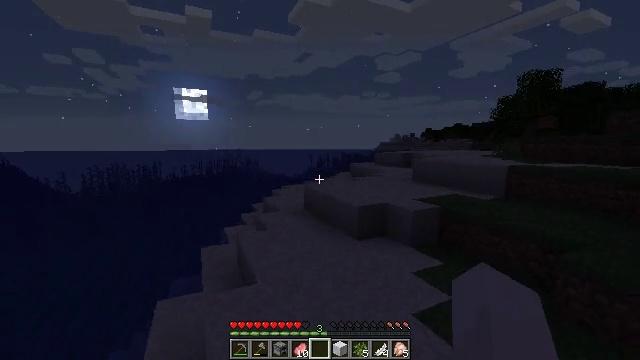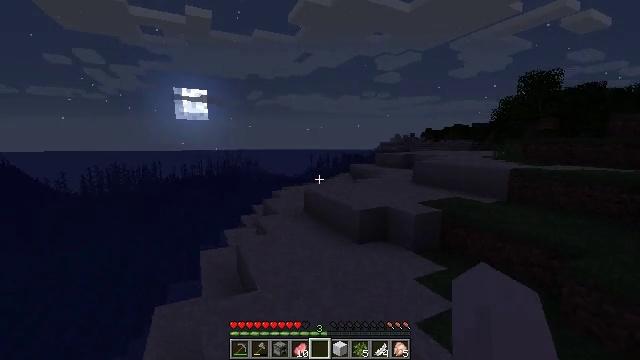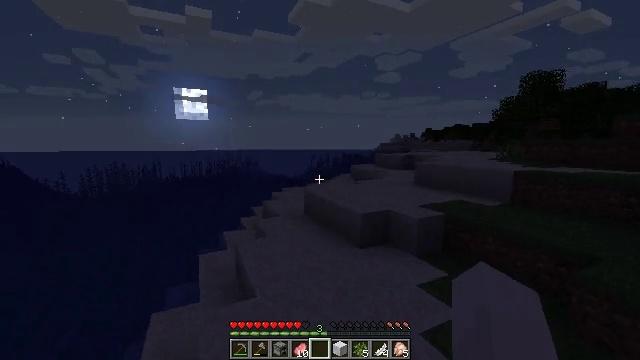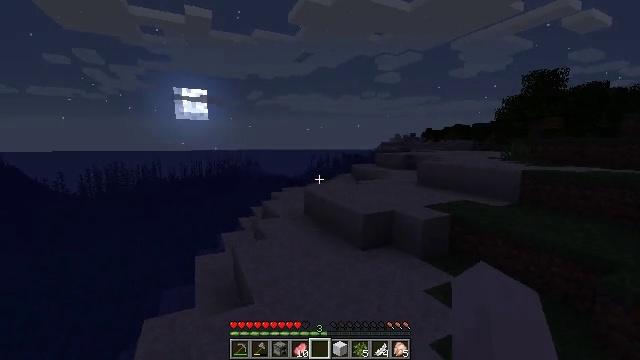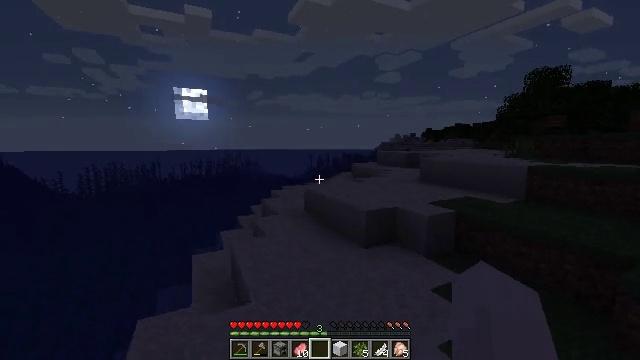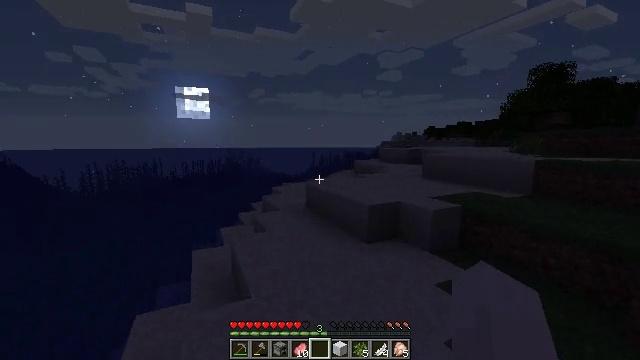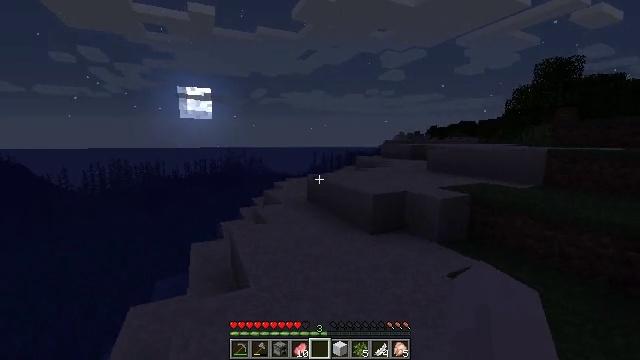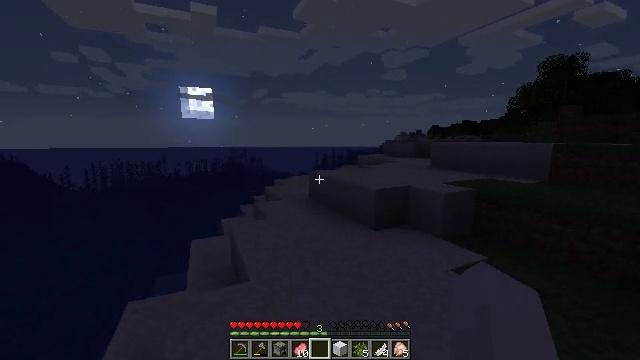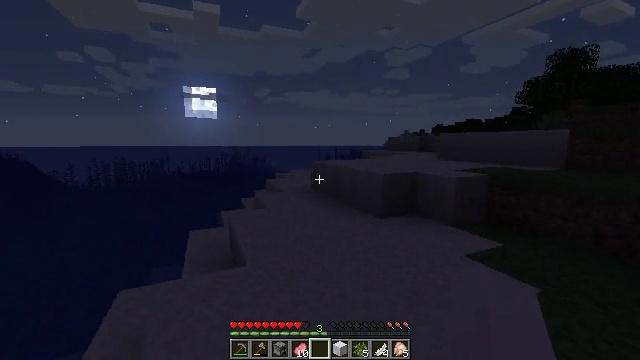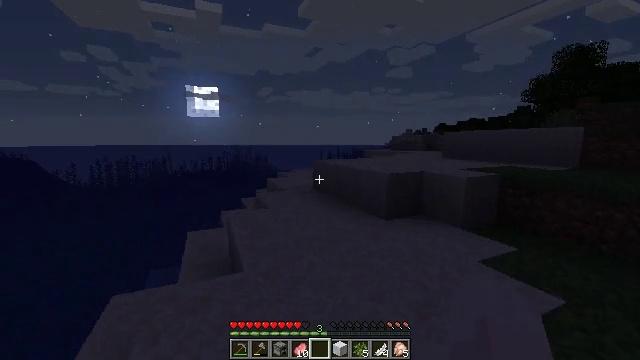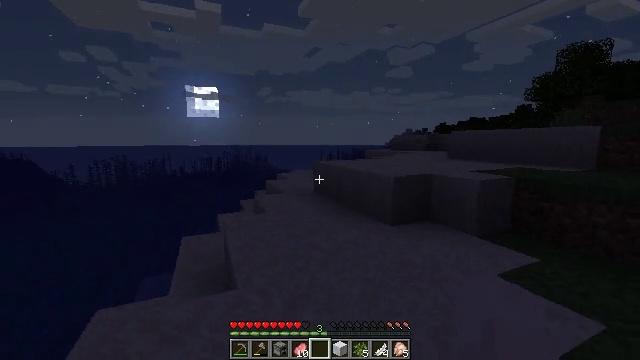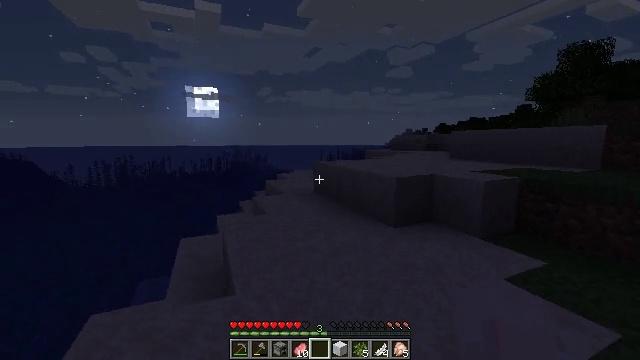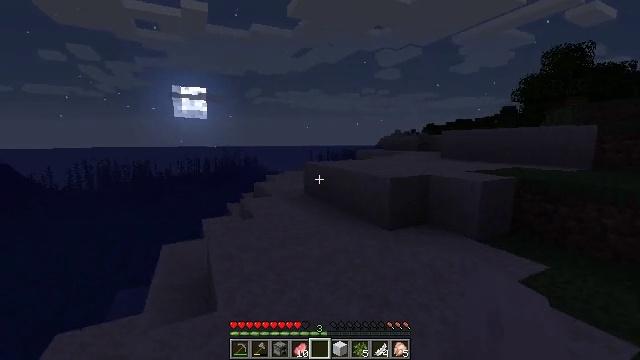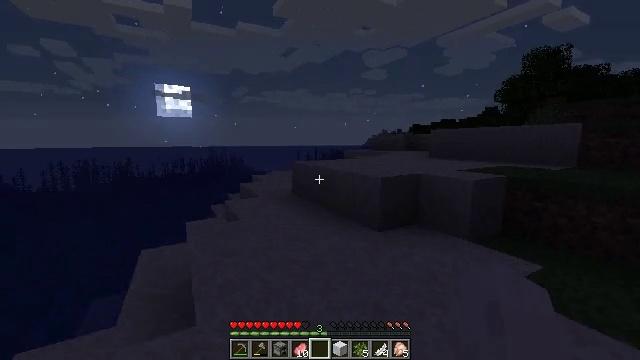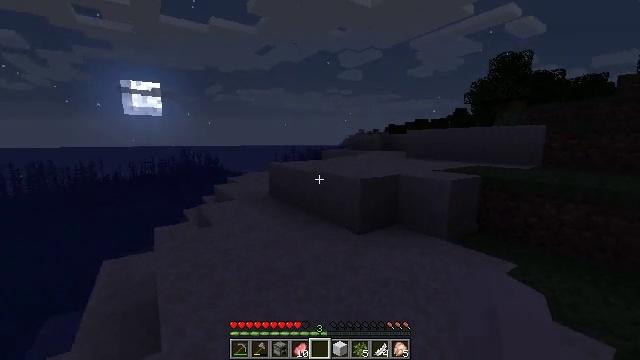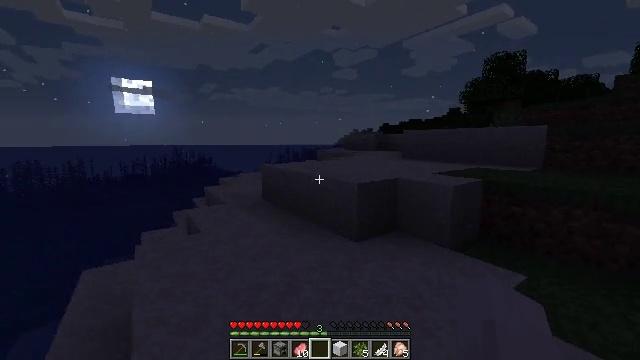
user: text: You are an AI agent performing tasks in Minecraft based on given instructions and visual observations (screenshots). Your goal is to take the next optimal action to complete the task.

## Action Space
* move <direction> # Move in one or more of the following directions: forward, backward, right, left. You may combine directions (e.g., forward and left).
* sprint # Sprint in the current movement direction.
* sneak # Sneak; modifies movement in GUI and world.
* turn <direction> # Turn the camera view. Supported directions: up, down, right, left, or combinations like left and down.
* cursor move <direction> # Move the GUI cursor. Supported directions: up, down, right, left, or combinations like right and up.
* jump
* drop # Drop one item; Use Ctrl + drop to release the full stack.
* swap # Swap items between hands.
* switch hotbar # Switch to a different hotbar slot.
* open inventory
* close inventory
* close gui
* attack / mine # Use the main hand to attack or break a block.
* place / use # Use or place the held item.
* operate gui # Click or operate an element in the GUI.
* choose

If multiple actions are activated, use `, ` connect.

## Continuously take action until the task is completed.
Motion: motion action
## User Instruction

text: Craft a cooked salmon using a furnace.
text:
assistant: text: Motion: move forward, sprint, jump
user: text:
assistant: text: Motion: move forward, sprint, jump
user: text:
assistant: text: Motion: move forward, sprint, jump
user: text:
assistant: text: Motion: move forward, sprint, jump
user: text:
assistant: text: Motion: move forward, sprint, jump
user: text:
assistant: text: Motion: move forward, sprint
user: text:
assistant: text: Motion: move forward, sprint
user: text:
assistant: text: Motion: move forward, sprint
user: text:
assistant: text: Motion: move forward, sprint
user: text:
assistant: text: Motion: move forward, sprint
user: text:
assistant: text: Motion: move forward, sprint
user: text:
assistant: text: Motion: move forward, sprint, turn right
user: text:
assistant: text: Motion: move forward, sprint, turn right
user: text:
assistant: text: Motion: move forward, sprint, turn right
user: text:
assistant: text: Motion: move forward, sprint, turn right
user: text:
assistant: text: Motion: move forward, sprint, turn right
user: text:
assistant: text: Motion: move forward, sprint, turn right
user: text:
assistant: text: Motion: move forward, sprint
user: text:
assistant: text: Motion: move forward, sprint, turn right
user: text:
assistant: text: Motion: move forward, sprint
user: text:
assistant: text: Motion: move forward, sprint
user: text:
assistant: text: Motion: move forward, sprint
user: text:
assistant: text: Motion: move forward, sprint
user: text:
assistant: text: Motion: move forward, sprint, turn right
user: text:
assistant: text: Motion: move forward, sprint, turn right
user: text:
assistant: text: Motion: move forward, sprint
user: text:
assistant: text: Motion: move forward, sprint
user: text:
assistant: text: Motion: move forward, sprint, jump
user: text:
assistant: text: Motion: move forward, sprint, jump
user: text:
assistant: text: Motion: move forward, sprint, jump